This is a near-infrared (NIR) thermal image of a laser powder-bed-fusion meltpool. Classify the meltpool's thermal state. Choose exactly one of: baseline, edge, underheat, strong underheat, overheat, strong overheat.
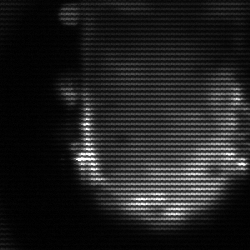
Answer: baseline